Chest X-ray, AP view. Patient: 62 years old, sex F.
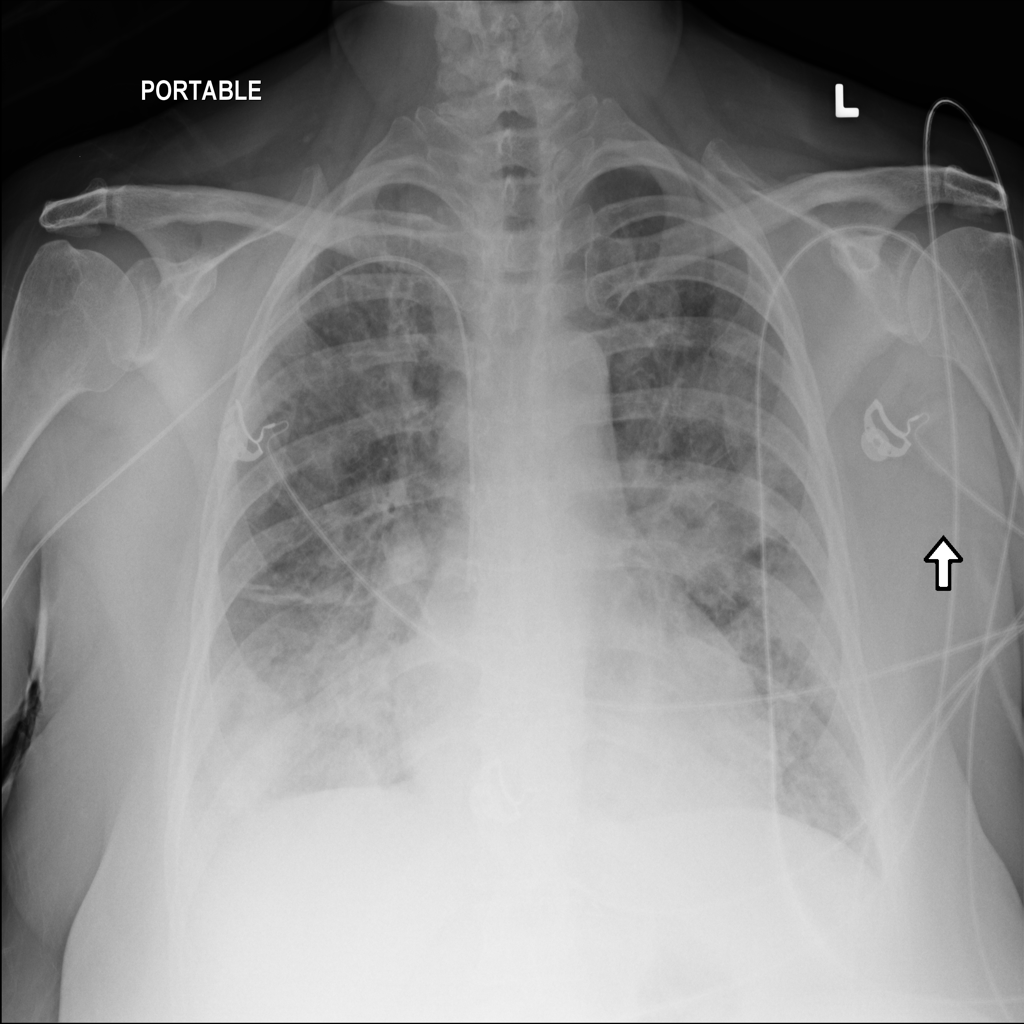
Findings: Consolidation, Edema, Infiltration